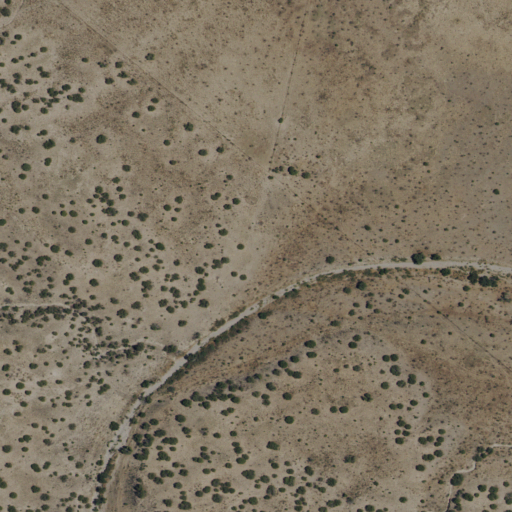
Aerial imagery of valley in New Mexico named Aguila Canyon containing shrub and grassland